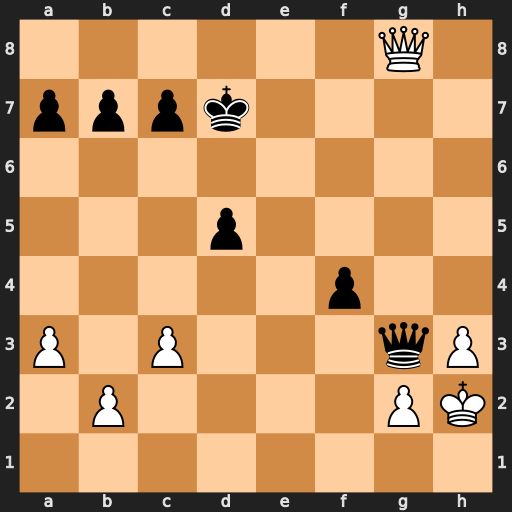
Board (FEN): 6Q1/pppk4/8/3p4/5p2/P1P3qP/1P4PK/8
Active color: w
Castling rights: -
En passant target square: -
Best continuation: Qxg3 fxg3+ Kxg3